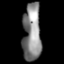
Tissue: lung
Cell type: Epithelial cells
Senescence score: 0.1302
Nuclear area (px): 1016
Mean DAPI intensity: 136.875